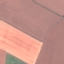
Land use / land cover: AnnualCrop